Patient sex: M
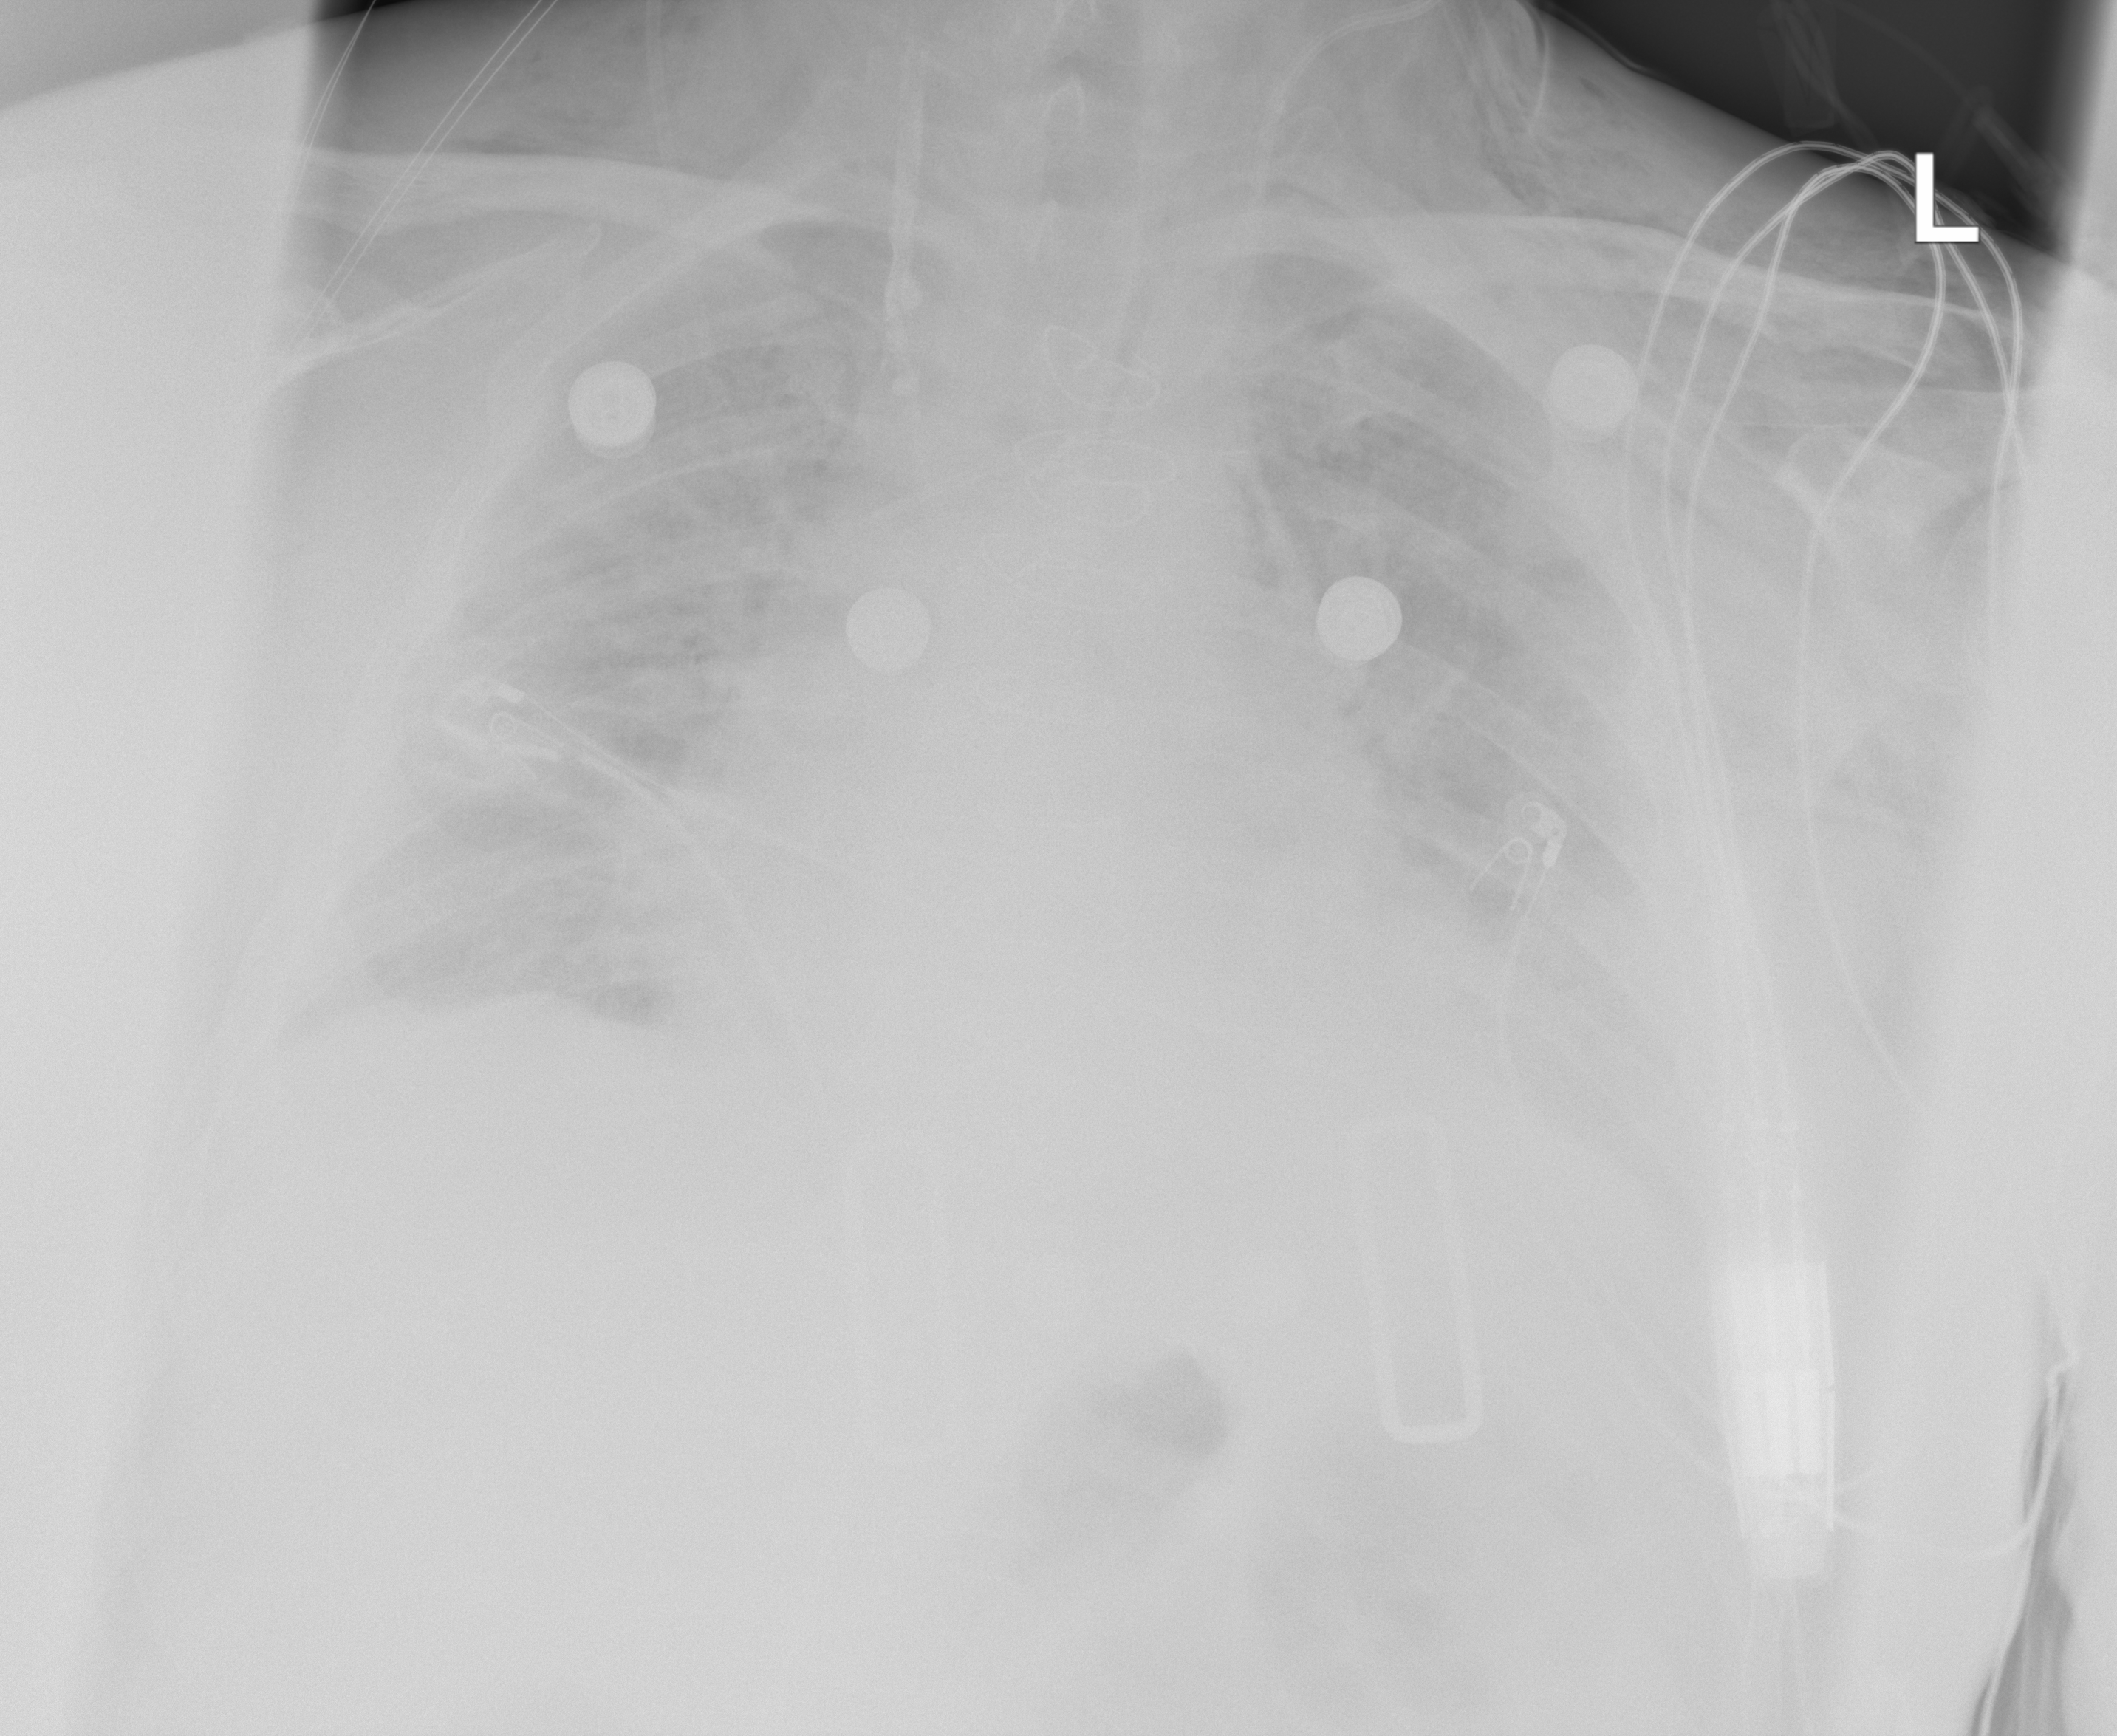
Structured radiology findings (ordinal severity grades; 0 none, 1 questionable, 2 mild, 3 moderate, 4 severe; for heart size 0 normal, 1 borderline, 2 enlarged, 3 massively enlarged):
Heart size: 2
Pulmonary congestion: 2
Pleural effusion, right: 0
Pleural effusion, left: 2
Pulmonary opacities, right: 1
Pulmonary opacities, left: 1
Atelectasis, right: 0
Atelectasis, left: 2